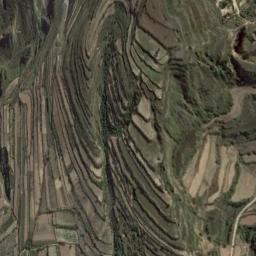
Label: terrace